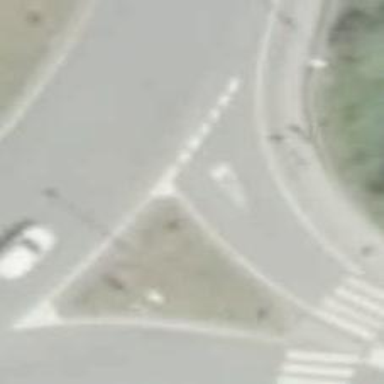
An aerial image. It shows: Road with "give way" sign.